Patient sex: F
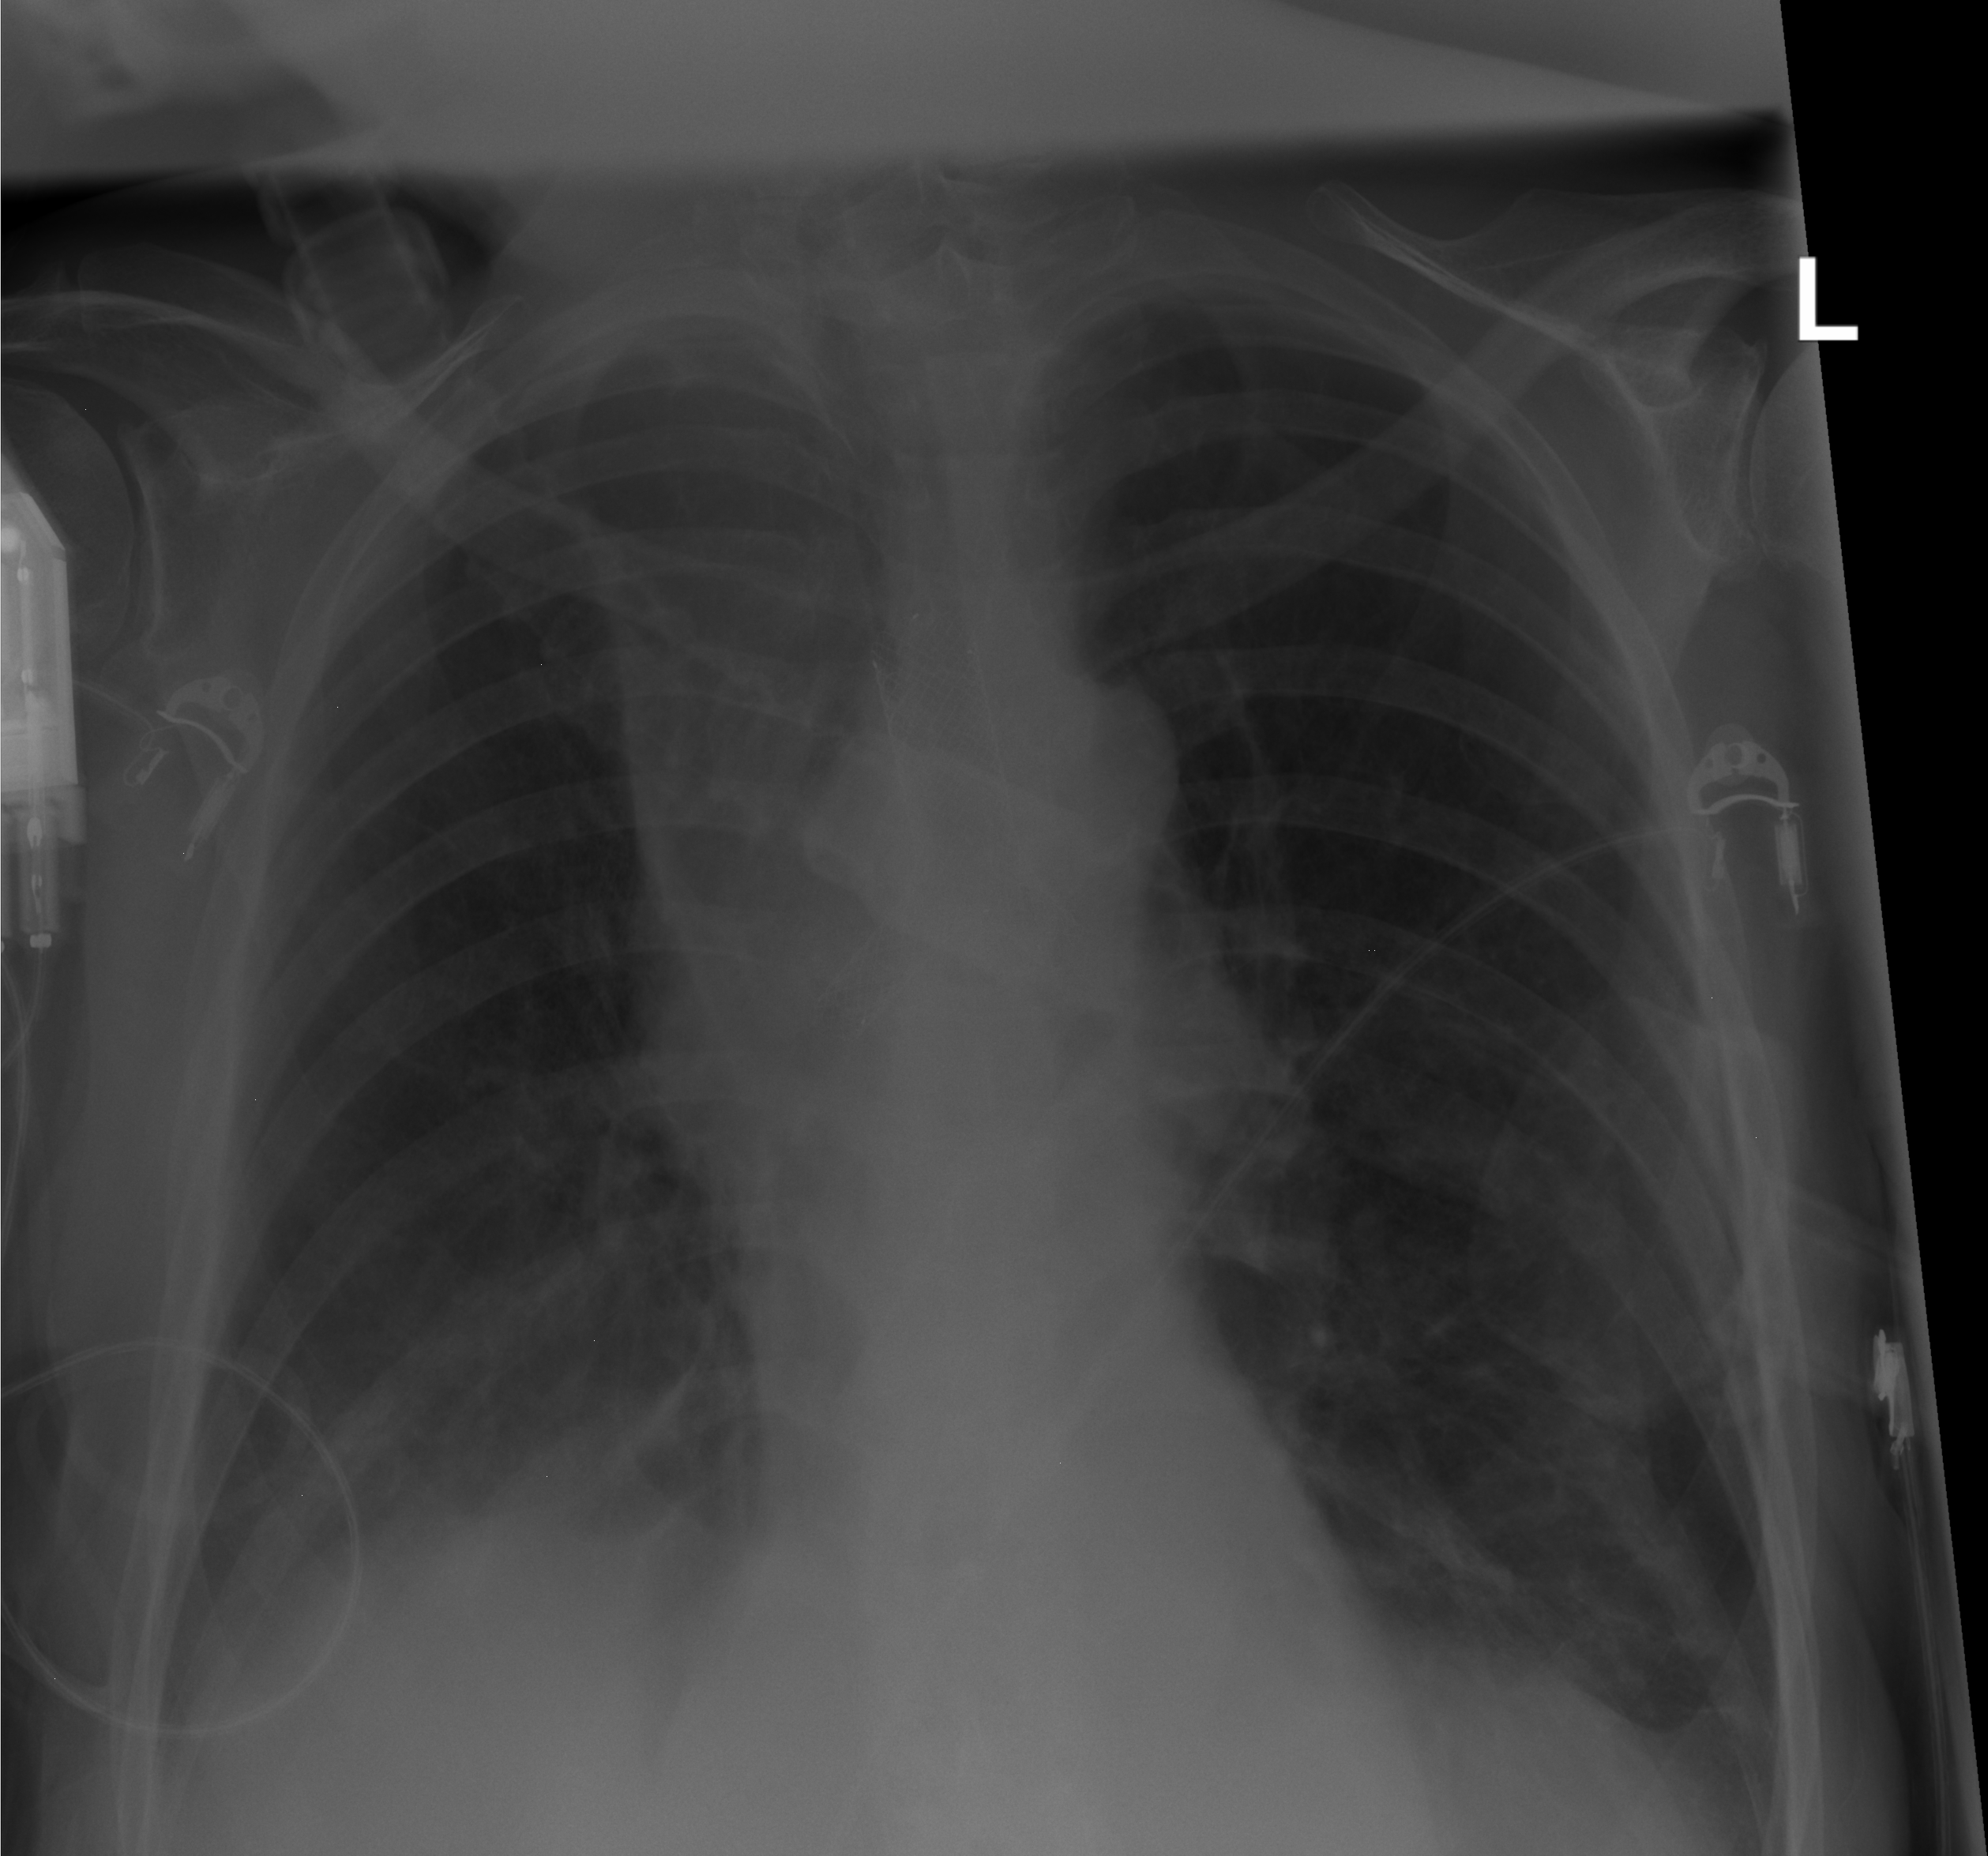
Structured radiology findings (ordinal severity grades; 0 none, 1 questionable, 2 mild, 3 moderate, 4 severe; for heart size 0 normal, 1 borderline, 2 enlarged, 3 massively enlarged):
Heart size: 0
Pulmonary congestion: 0
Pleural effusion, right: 1
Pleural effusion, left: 1
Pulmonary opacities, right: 0
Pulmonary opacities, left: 0
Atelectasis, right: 4
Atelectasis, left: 1